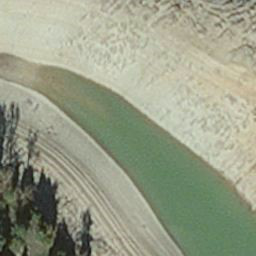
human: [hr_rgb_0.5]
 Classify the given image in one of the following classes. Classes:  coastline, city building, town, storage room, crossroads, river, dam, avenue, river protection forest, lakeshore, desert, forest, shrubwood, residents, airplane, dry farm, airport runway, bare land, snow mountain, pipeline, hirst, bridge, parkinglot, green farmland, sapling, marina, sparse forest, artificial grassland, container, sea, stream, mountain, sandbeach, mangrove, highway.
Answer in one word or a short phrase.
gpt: hirst